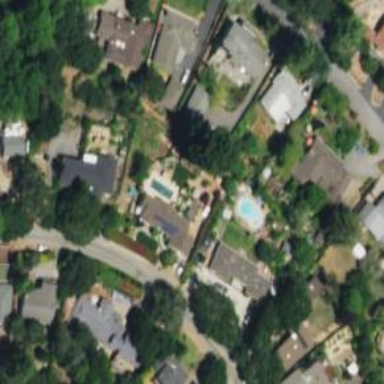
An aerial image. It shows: Swimming pool located in leisure land.